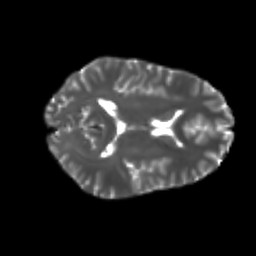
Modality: T2w
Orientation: axial
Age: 25
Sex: male
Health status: healthy
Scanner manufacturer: philips
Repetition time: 7.386 s
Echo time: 0.08599 s